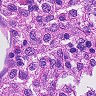
Metastatic tissue present: no